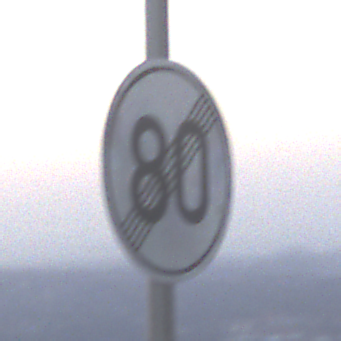
Verkehrszeichen: EndeGeschwindigkeit80
Umgebung: Outdoor, Suburban
Tageszeit: SunriseSunset
Wetter: Clear
Licht: Natural
Jahreszeit: NotSpecified
Kontrast: LowContrast